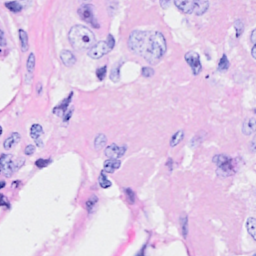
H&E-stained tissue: Breast